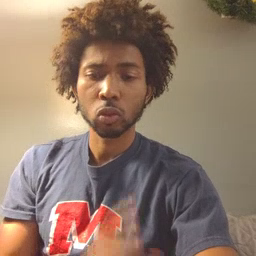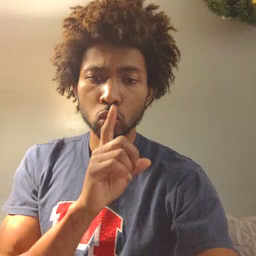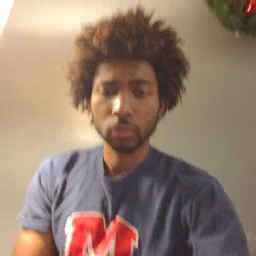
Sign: shhh